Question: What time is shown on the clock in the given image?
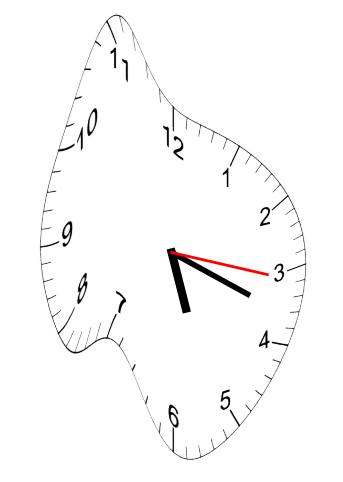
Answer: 05:18:16